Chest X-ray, PA view. Patient: 32 years old, sex F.
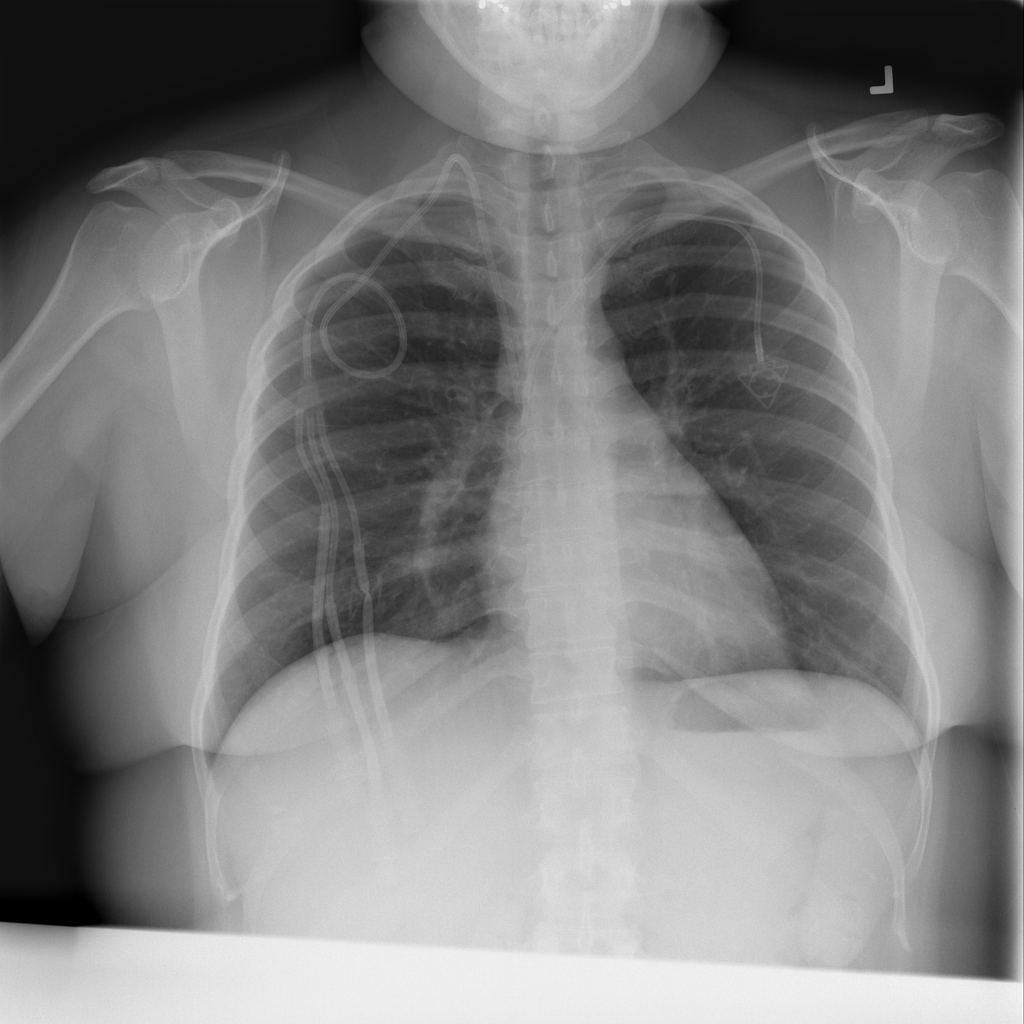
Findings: No Finding